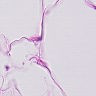
Metastatic tissue present: no